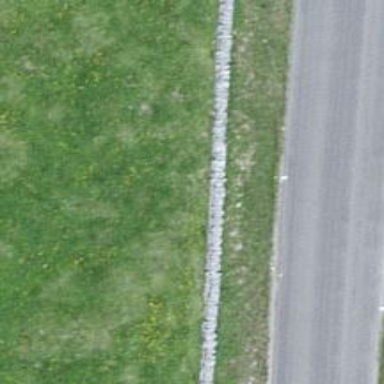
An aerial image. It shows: Dry stone wall barrier.